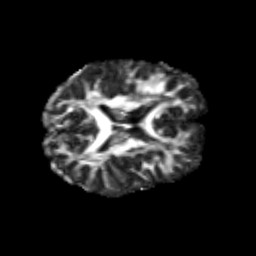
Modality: FA
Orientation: axial
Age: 29
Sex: male
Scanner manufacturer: siemens
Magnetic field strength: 3 T
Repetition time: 3.5 s
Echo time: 0.125 s